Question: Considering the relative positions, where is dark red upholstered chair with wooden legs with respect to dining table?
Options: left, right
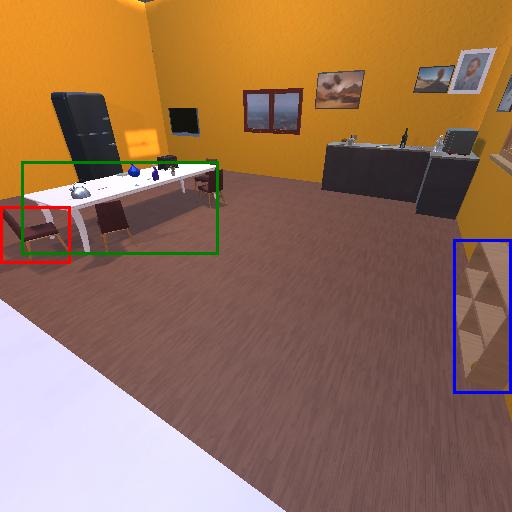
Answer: left